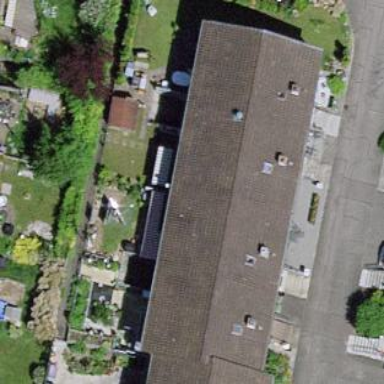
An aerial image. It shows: Terrace building.